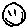
Label: smiley face